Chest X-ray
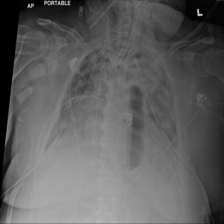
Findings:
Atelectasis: negative
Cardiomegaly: negative
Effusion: negative
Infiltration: positive
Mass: negative
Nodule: negative
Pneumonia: negative
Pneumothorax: positive
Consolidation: negative
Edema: negative
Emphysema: positive
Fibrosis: negative
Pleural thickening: negative
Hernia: negative